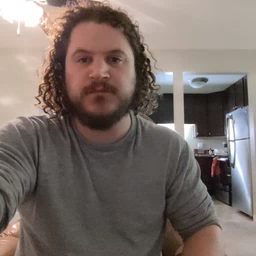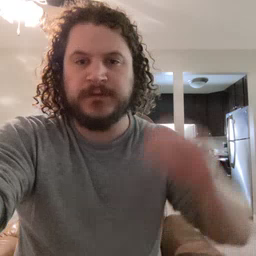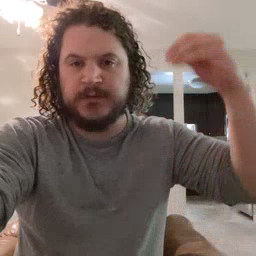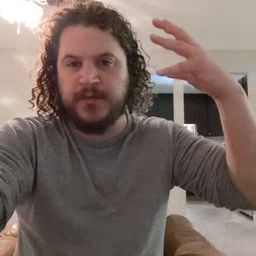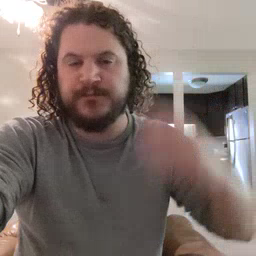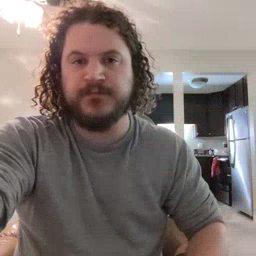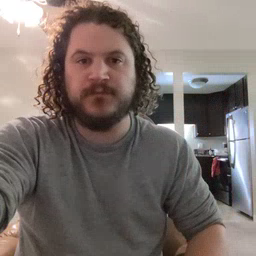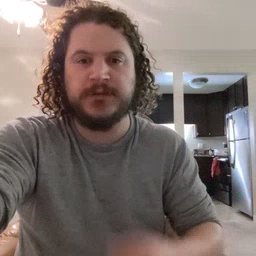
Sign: sun